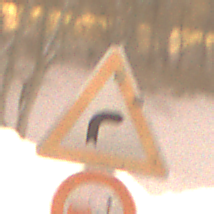
Verkehrszeichen: KurveRechts
Zusatzzeichen unten: VerbotUeberholenEinspurigeFahrzeuge
Umgebung: Outdoor, Urban
Tageszeit: Night
Wetter: Overcast
Licht: Artificial
Jahreszeit: Winter
Kontrast: MediumContrast